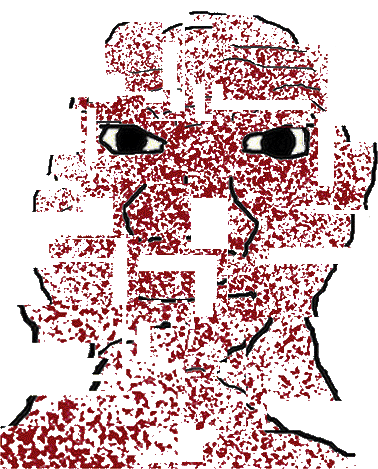
Label: 5_Front_Wojak